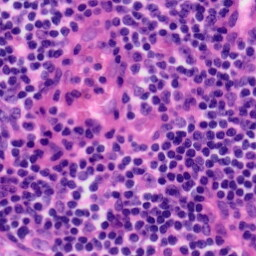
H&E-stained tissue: Tonsil